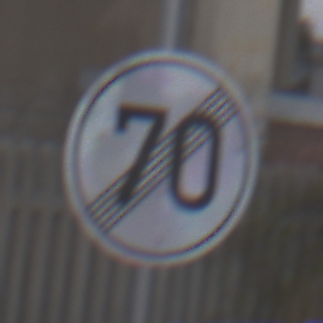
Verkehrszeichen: EndeGeschwindigkeit70
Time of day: SunriseSunset
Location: Outdoor (Suburban)
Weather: Clear
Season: NotSpecified
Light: Natural